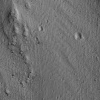
Atmospheric dust classification: not_dusty